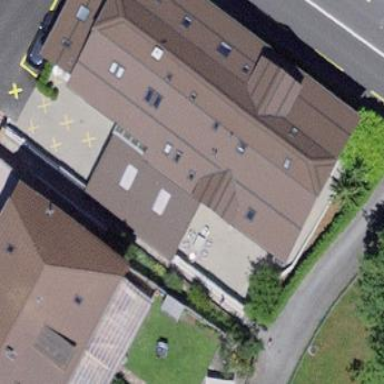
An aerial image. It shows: Residential building.